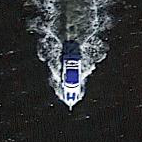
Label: Civil_yacht